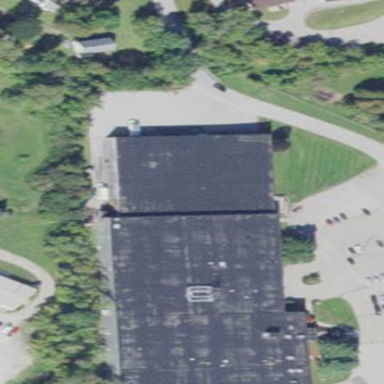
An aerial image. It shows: Building that serves as food bank.